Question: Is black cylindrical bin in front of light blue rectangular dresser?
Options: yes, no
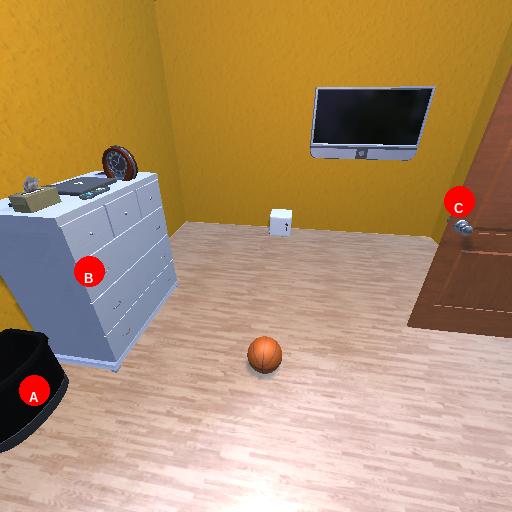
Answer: yes